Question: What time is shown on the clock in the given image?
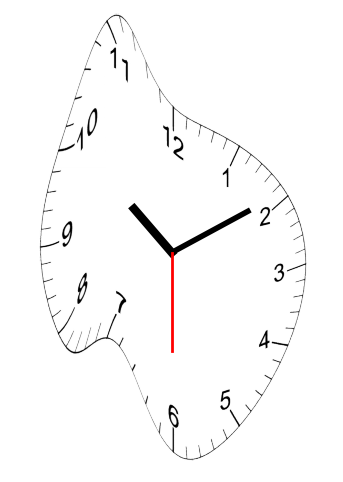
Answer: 10:09:30